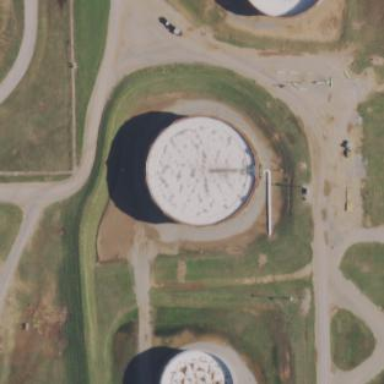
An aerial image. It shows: Storage tank that is man-made.